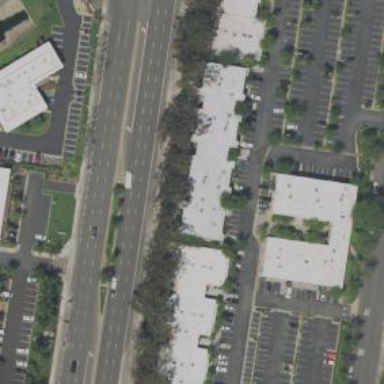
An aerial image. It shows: Commercial area.